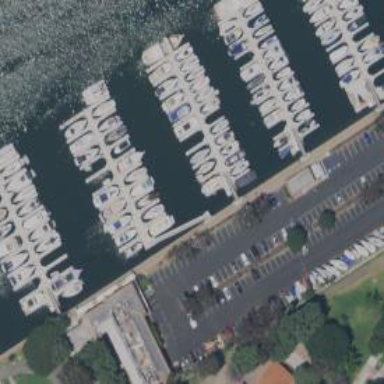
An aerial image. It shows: Man-made pier.